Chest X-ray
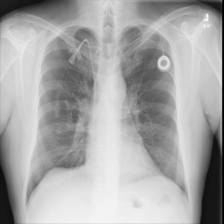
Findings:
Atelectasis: negative
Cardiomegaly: negative
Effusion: negative
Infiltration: negative
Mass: negative
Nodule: negative
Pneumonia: negative
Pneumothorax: negative
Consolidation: negative
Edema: negative
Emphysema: negative
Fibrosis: negative
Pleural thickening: negative
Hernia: negative